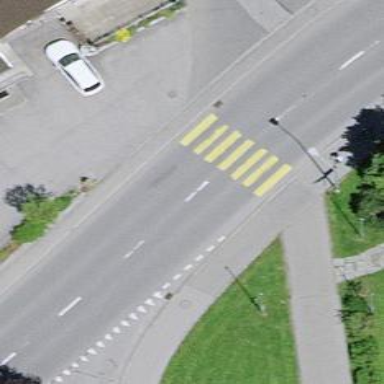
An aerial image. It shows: Marked crossing on footway. The crossing has visible markings.